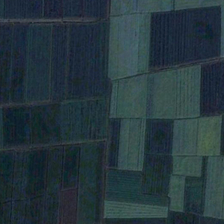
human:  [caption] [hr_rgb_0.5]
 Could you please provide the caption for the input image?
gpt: many pieces of farmlands are together .

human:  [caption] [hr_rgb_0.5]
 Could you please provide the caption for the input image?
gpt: many pieces of farmlands are together .

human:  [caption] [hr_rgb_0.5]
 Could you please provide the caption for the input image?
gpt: many pieces of farmlands are together .

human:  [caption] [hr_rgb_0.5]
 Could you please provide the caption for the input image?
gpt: many pieces of farmlands are together .

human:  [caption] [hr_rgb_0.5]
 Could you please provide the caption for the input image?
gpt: many pieces of farmlands are together .